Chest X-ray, PA view. Patient: 28 years old, sex F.
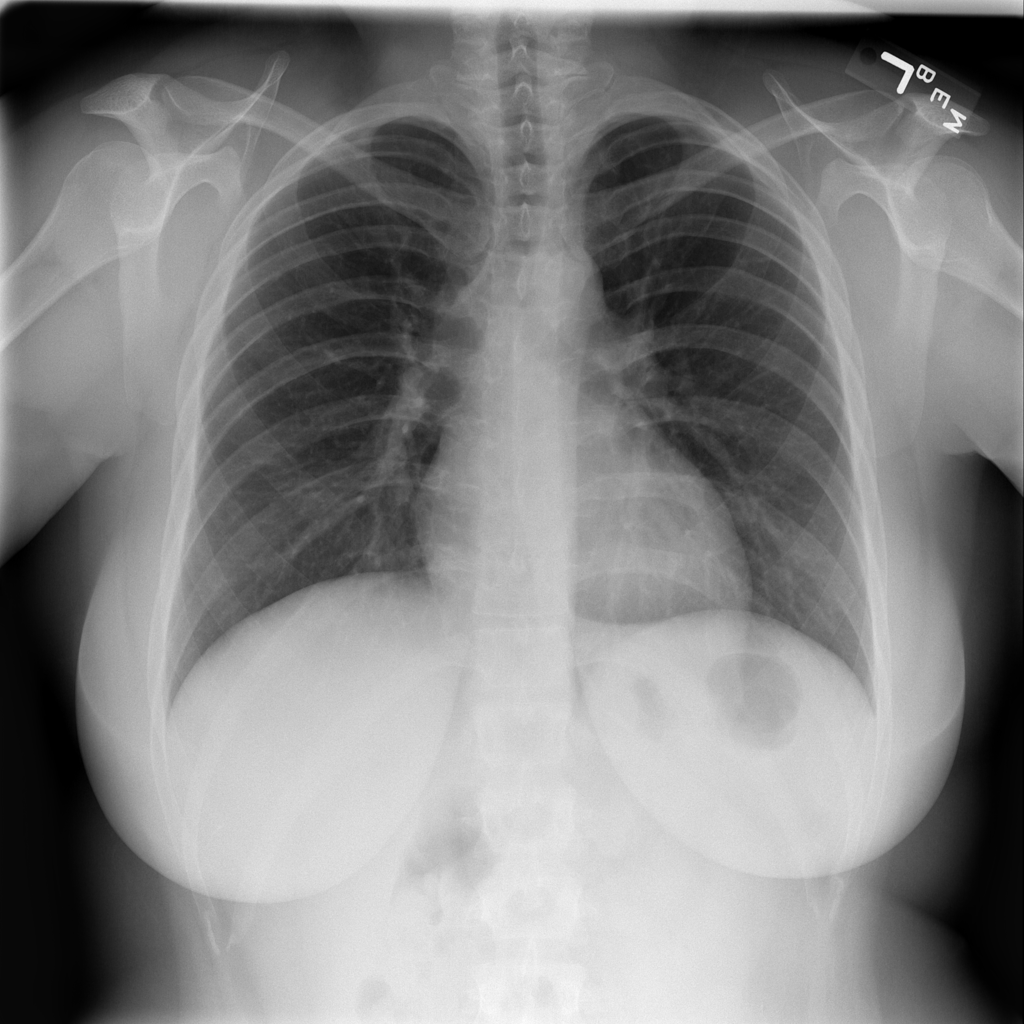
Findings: No Finding